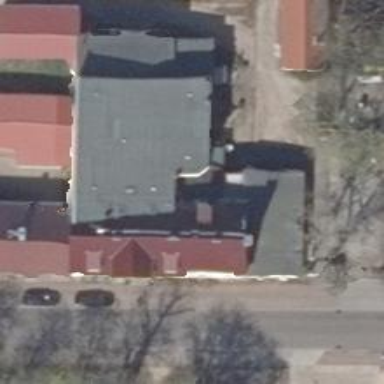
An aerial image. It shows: Restaurant.